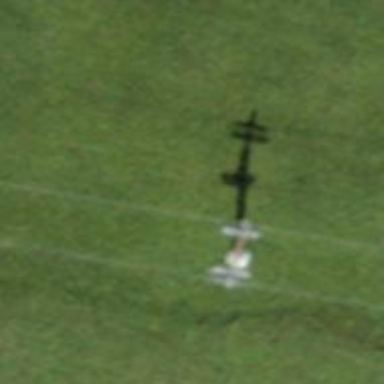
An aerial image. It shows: Pylon used for aerialway.